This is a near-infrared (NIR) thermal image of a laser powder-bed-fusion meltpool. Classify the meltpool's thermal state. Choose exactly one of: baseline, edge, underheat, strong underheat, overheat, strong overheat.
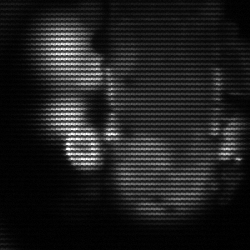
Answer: strong underheat